Question: I have three tables which i have joined ..but the manner in which i have to display them is a little difficult for me to understand.I am trying to group them and not getting the desired result.
'''
Sports_Name
Id | Name
---------
1 Football
2 Cricket
3 Hockey
4 Tenis
Teams
Id | Sport_Id | Team_Name
----------------------------
101 1 Manchester United
103 2 Australia
104 2 India
109 1 Real Madrid
110 3 New Zeland
Player_Name
Id | Team_Id | Player_Name
------------------------------
1 101 Rooney
2 104 Tendulkar
3 103 Ponting
4 109 Ronaldo
5 101 Van Persie
6 110 Simond
'''
I need to display this information in the following manner..
'''
**Football**
Manchester United -Rooney
Manchester United -Van Persie
Real Madrid -Ronaldo
**Cricket**
India-Tendulkar
Australia-Ponting
**Hockey**
New Zeland -Simond
and something similar for tenis
'''
See this picture for details

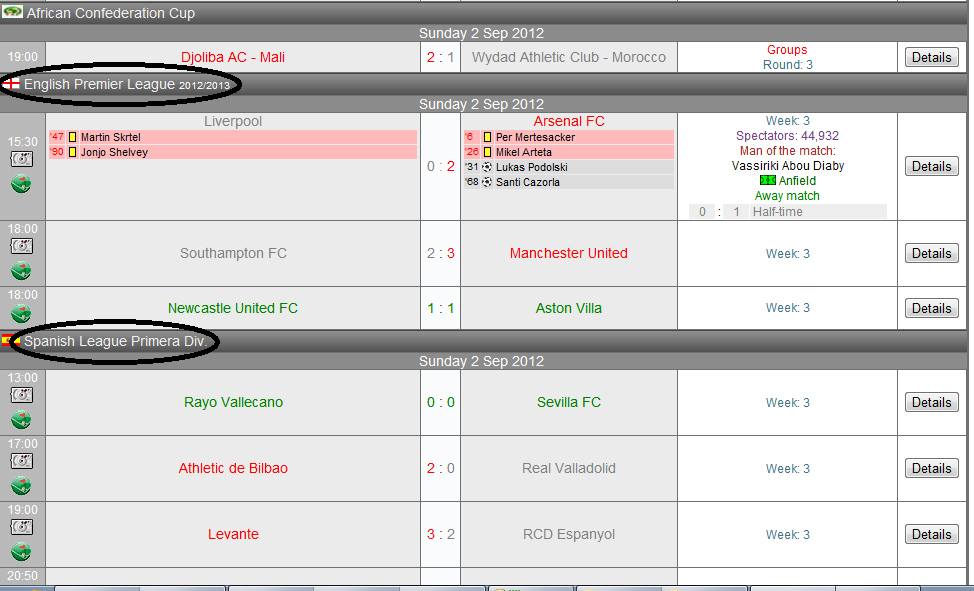
Answer: Is this what you want?
'''
SELECT sports_name.name, teams.team_name, player_name.player_name FROM player_name
JOIN
teams ON
player_name.team_ID = teams.ID
JOIN
sports_name on
sports_name.id = teams.sport_id
order by sports_name.name, team_name
'''
This gets all the data in order then you just need to use your presentation layer to use sports.name as group header.
This produces
name team_name player_name
Cricket Australia Ponting
Cricket india Tendulkar
Football Man u Rooney
Football Man u RVP
Football Real Madrid Ronaldo
Hockey N Z Simond